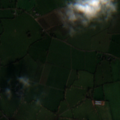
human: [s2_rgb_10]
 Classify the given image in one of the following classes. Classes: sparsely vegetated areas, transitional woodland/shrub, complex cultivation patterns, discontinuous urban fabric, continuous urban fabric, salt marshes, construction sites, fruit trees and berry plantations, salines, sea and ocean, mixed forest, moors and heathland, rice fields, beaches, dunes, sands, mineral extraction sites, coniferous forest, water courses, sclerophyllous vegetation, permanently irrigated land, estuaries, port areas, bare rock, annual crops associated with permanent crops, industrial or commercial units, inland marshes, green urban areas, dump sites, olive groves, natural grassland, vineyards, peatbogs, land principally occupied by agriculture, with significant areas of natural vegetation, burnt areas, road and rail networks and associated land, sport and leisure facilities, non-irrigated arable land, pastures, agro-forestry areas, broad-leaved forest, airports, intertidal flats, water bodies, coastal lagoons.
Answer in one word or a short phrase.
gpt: pastures